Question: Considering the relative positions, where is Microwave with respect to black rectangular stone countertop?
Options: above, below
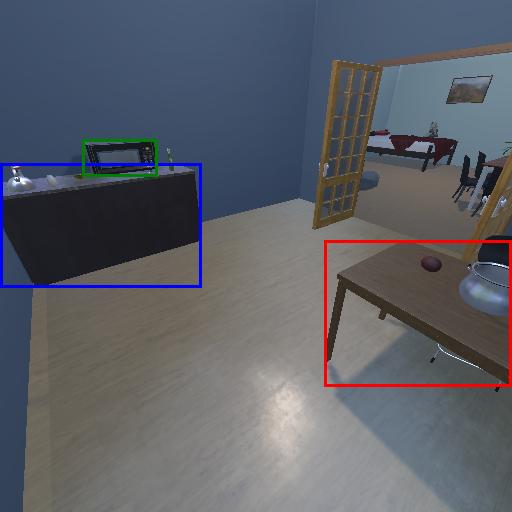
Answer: above